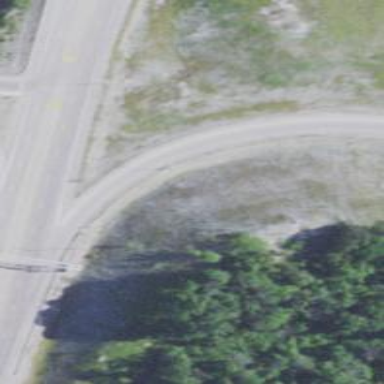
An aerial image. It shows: Trunk link highway.